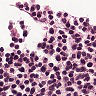
Metastatic tissue present: no